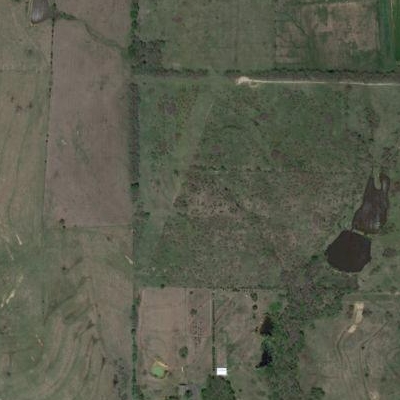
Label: aGrass